You are looking at the envelope spectrum of a bearing's vibration signal. The marked vertical lines are the theoretical fault frequencies for the outer race, inner race, rolling elements, and cage. What is the most likely bearing condition (normal, inner_race, outer_race, ball)?
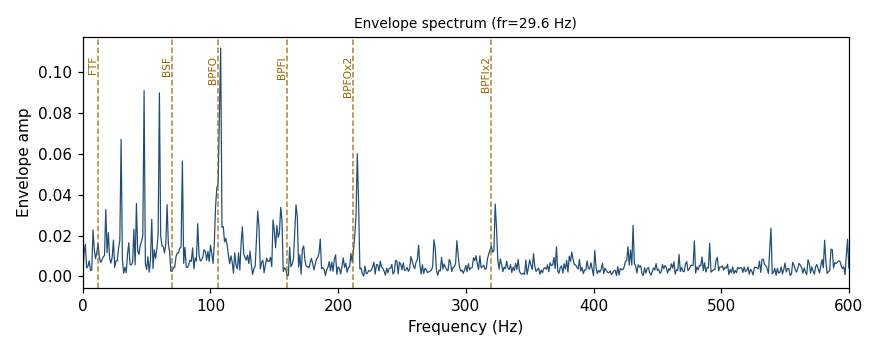
Answer: outer_race